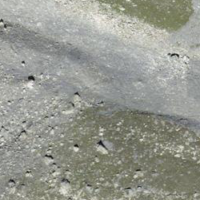
EUNIS habitat code: 48
Species observed at this site:
Aquila chrysaetos